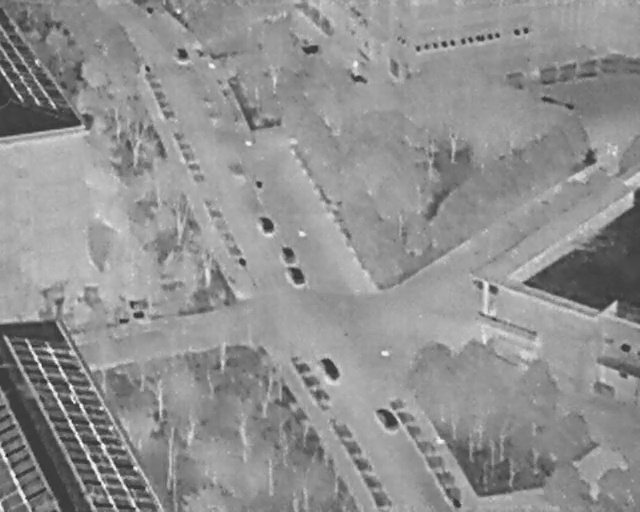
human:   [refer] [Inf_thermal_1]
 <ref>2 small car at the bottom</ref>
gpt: <box>[[49, 70, 53, 73, 152], [58, 79, 62, 83, 154]]</box>

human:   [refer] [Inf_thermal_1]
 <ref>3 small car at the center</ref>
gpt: <box>[[40, 42, 43, 45, 164], [43, 48, 46, 50, 161], [44, 52, 48, 54, 158]]</box>